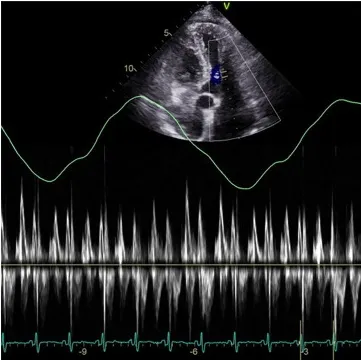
Echocardiogram showing pericardial effusion and constrictive physiology.
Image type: radiology (ultrasound)